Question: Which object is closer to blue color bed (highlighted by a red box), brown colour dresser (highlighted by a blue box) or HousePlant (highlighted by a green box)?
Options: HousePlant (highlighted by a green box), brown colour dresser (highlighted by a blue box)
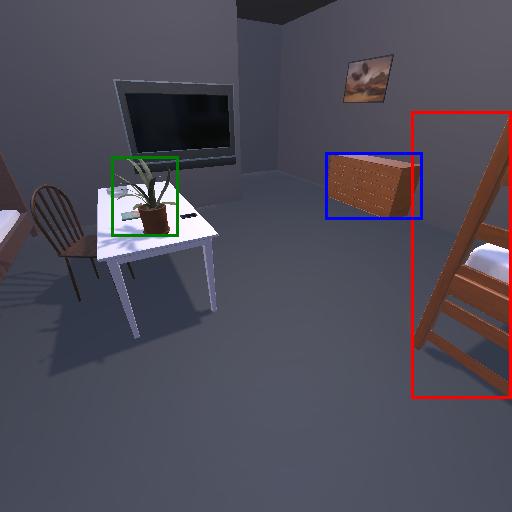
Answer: HousePlant (highlighted by a green box)